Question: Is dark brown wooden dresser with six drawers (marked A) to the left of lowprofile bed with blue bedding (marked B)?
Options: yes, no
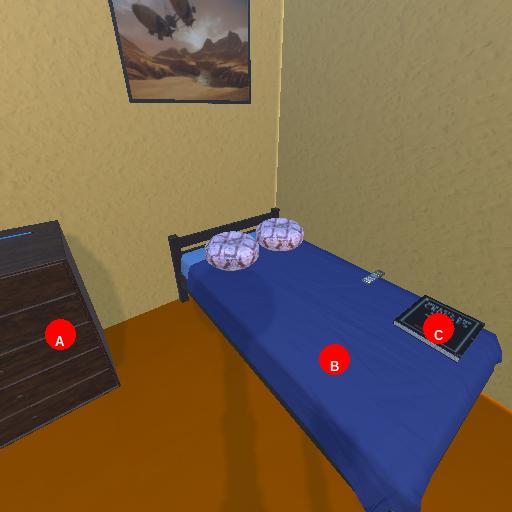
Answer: yes